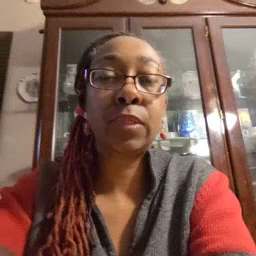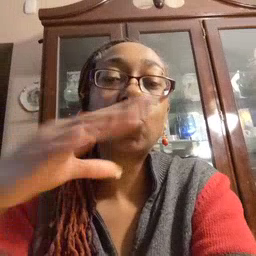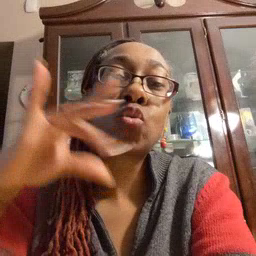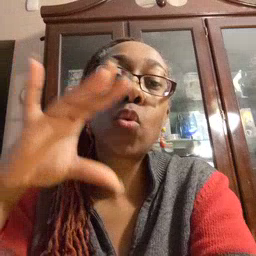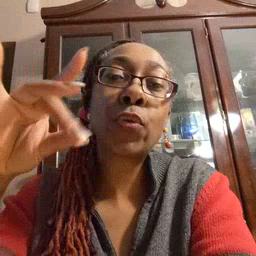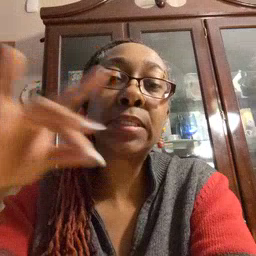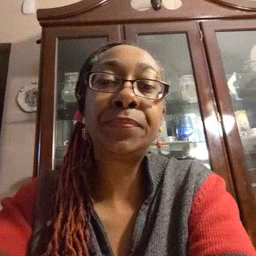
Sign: story